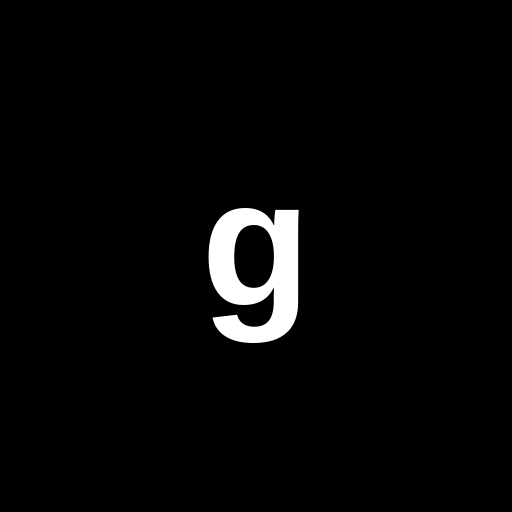
Character: g
Unicode: U+0067 (LATIN SMALL LETTER G)